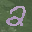
Label: 2